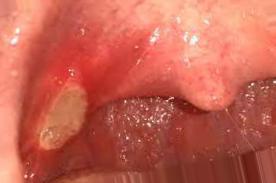
Condition: Mouth Ulcer